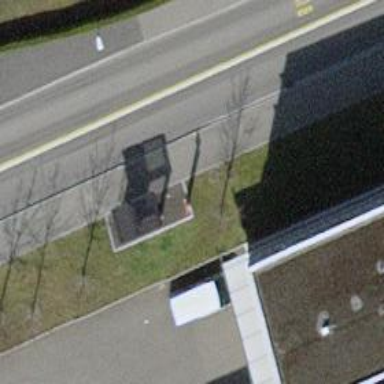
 serving as platform for public transportation."